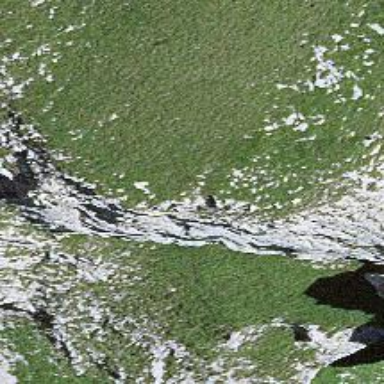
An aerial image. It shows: Cliff in nature.